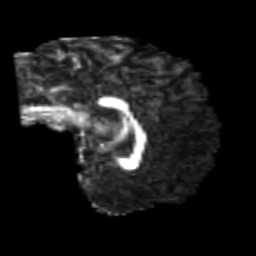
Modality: FA
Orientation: sagittal
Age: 22
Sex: male
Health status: healthy
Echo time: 0.074 s